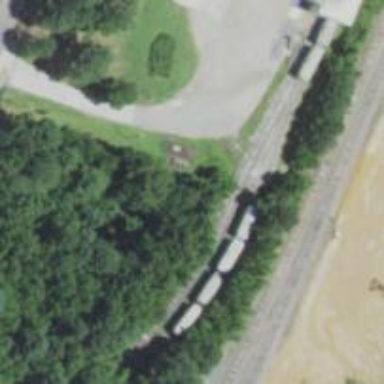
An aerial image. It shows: Railway spur service.